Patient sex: M
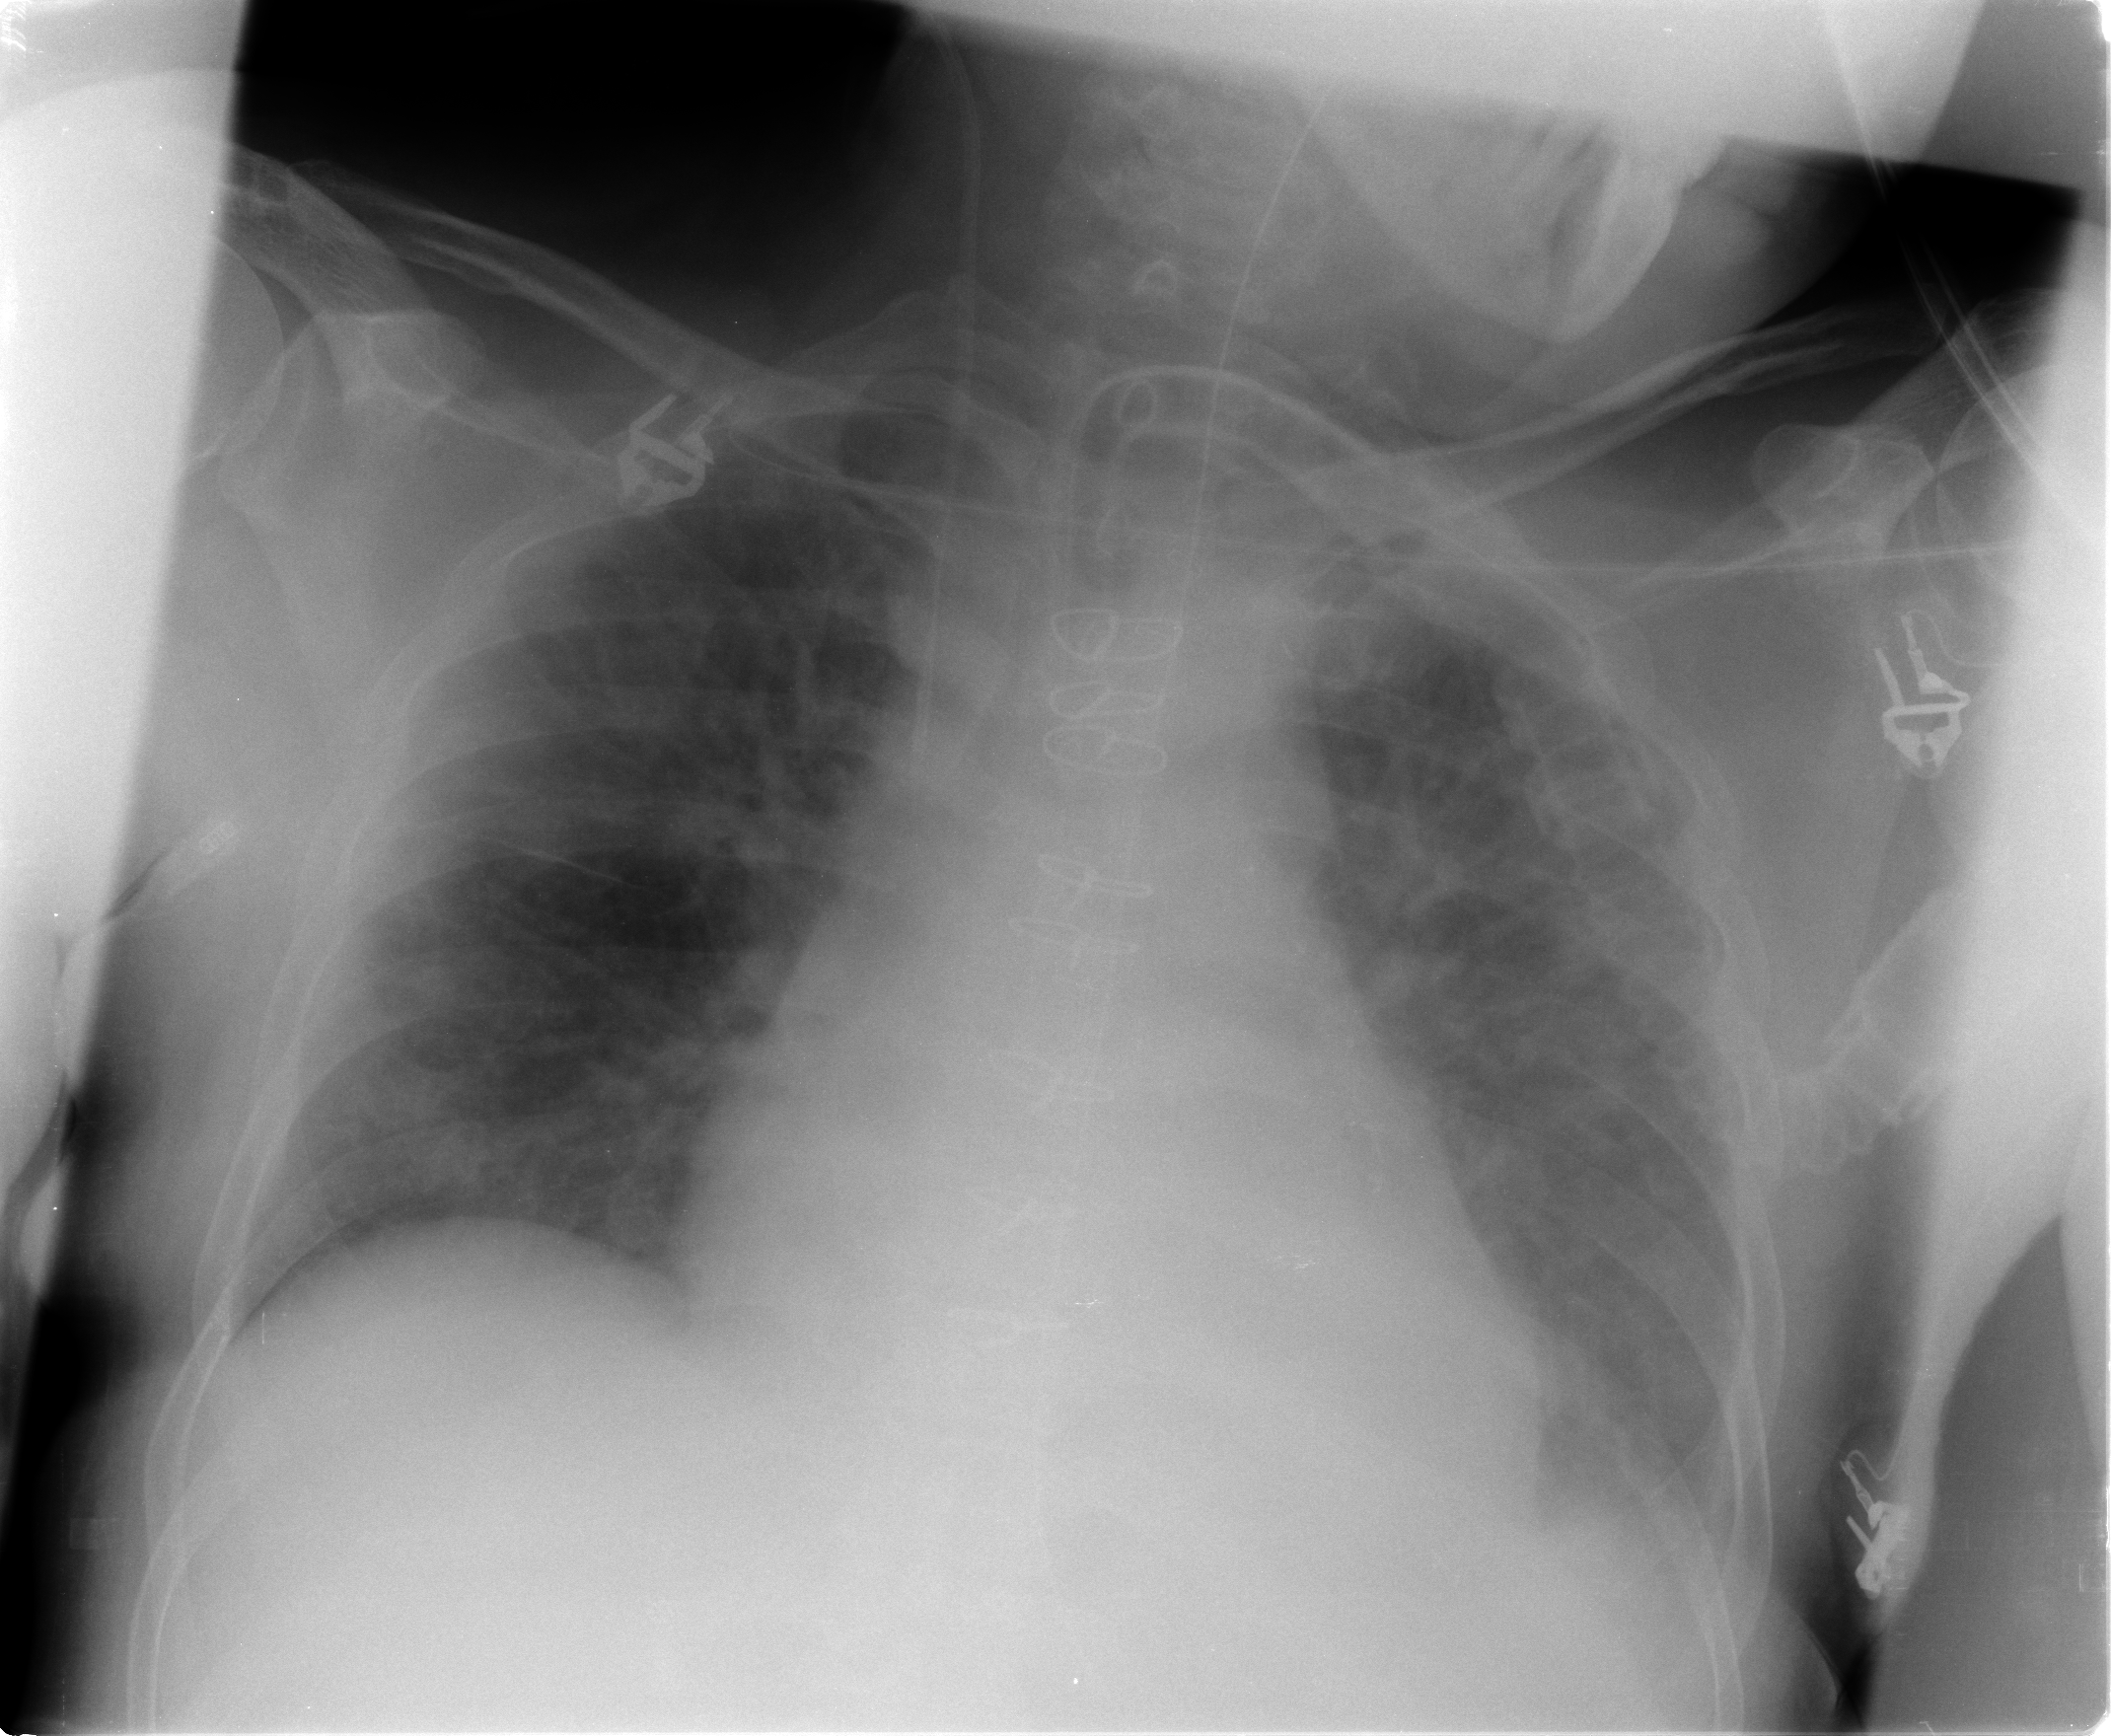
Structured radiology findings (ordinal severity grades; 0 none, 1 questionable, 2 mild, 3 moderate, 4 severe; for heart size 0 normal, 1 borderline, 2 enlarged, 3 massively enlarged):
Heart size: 2
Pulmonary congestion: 2
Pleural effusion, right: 0
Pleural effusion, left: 2
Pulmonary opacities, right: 3
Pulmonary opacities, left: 3
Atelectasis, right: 1
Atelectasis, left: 2